Interaction volume radius: 5 \u00c5
Interaction volume height: 10 \u00c5
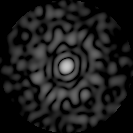
Disorder parameter: 0.8425